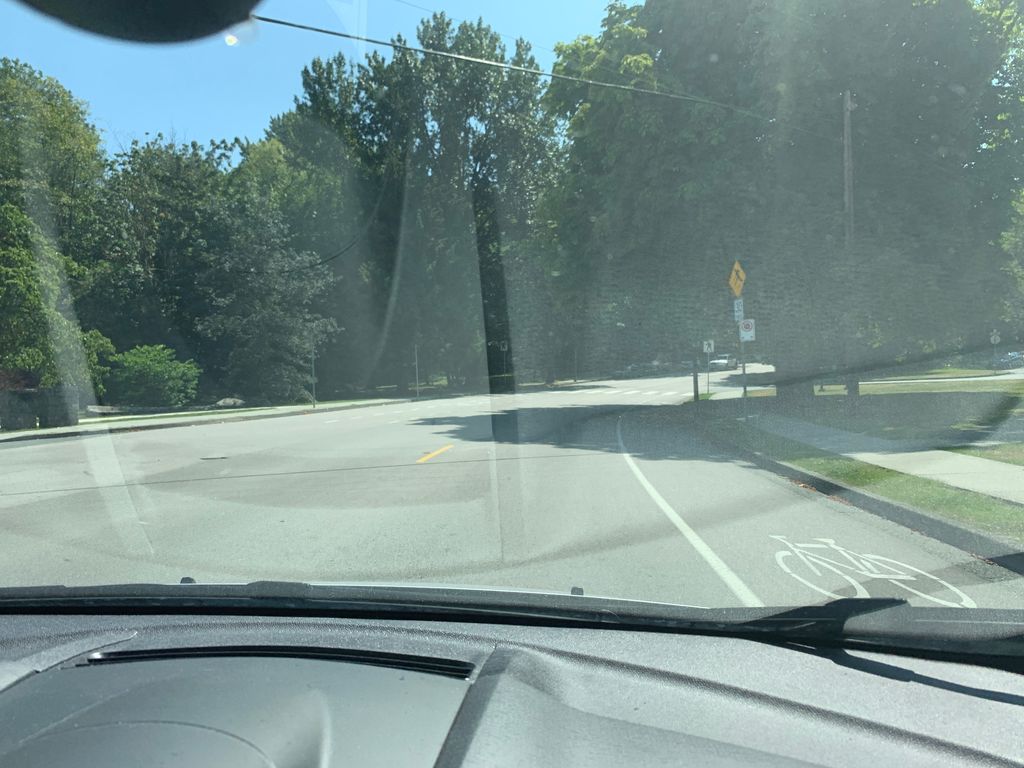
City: vancouver